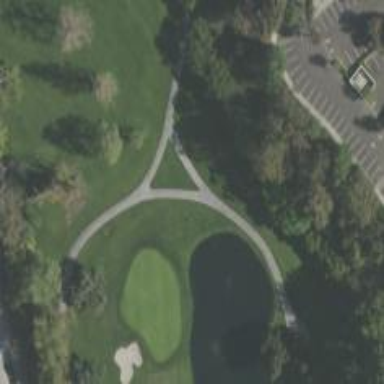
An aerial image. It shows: Golf cartpath that is also road path.